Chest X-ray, AP view. Patient: 55 years old, sex M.
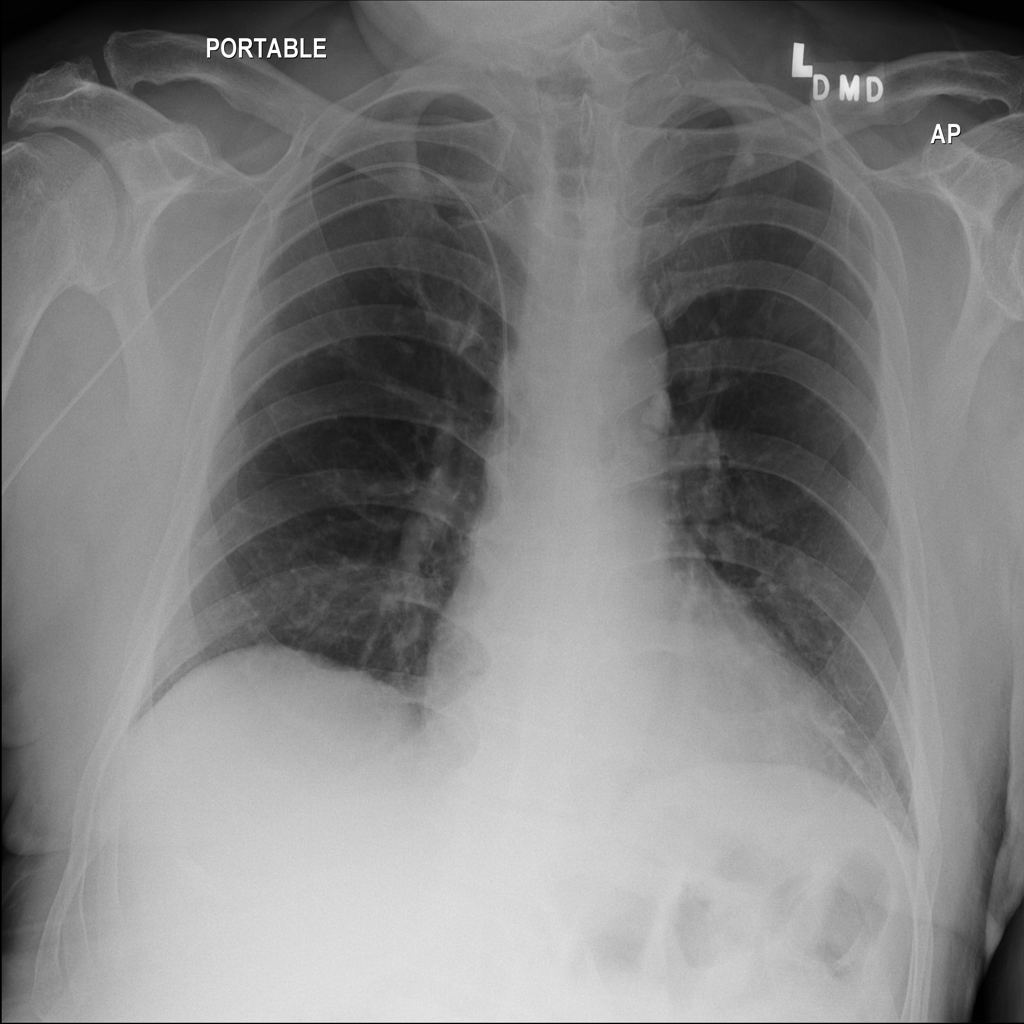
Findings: No Finding